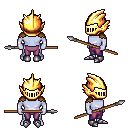
a pixel art fantasy rpg character, male body template, dark elf, purple skin, leather shoulder armor, magenta pants, dark blonde parted hairstyle, gold helm, metal boots, spear, four views (front, back, left, right), 2x2 character sprite sheet, small pixel art, hard edges, no anti-aliasing